Question: I'm toying with a small game on my iPad using cocos2d and I've run into some performance worries. I have a 512x512 image tiled as my background. That gives me around 40fps with 20 sprites (in a 'CCSpriteBatchNode'), the code for the background is this:
'''
CCSprite *background;
background = [CCSprite spriteWithFile:@"oak.png" rect : CGRectMake(0,
0,
size.width,
size.height)];
background.position = ccp( size.width /2 , size.height/2 );
ccTexParams params = {GL_LINEAR,GL_LINEAR,GL_REPEAT,GL_REPEAT};
[background.texture setTexParameters: &params];
'''
If I remove the background I get a solid 60fps.
I've tried converting the image to PVRTC and that did give an extra fps or two. I get identical framerates using a 1024x768 image instead of the tiled version.
Since my background will remain axis aligned, unscaled and generally static. I figure there should be a faster way to draw it than having it as a regular 'CCSprite'?

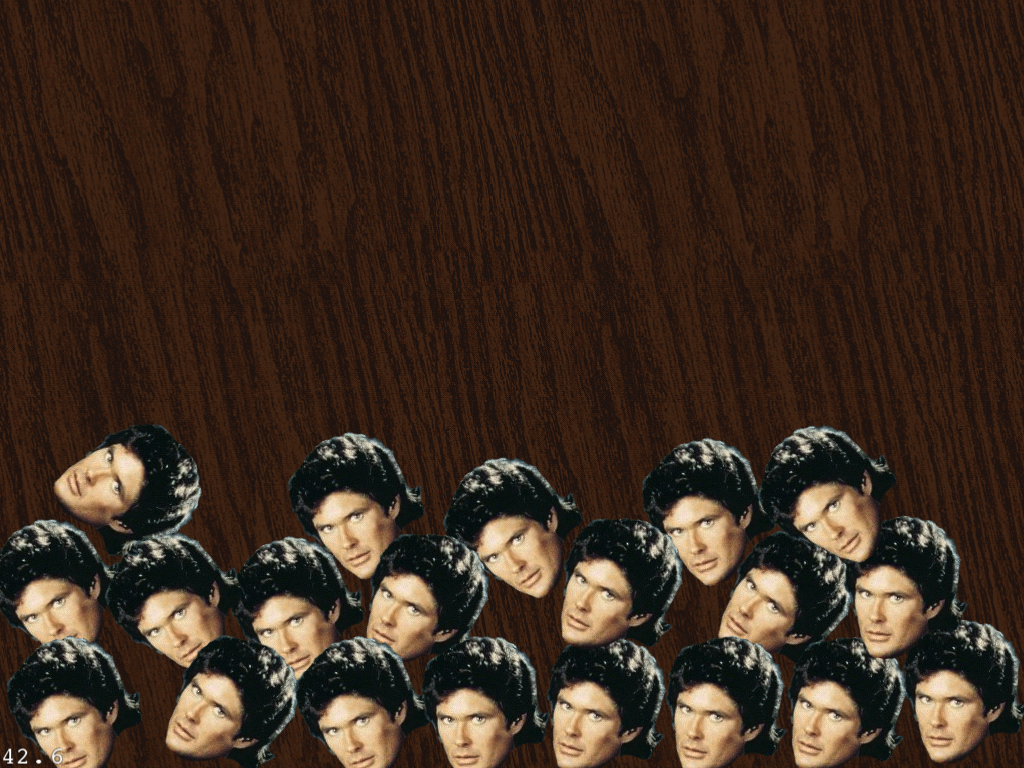
Answer: Turns out cocos2d moves in mysterious ways. Adding the background to an otherwise empty wrapping 'CCSprite' gets the framerate back up to 60:
'''
CCSprite *spback = [(CCSprite*)[CCSprite alloc] init];
[self addChild:spback];
CCSprite *sp = [CCSprite spriteWithFile:@"Background.png"];
sp.position = ccp(1024/2, 768/2);
[spback addChild:sp];
'''
Credits for this goes to <URL>